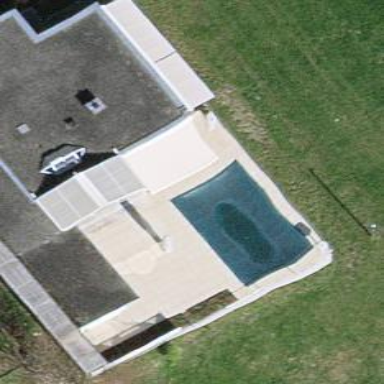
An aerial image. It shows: Swimming pool located in leisure land.